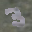
Label: 3